Field crop: maize
Growth stage: 1
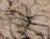
Species: salsola